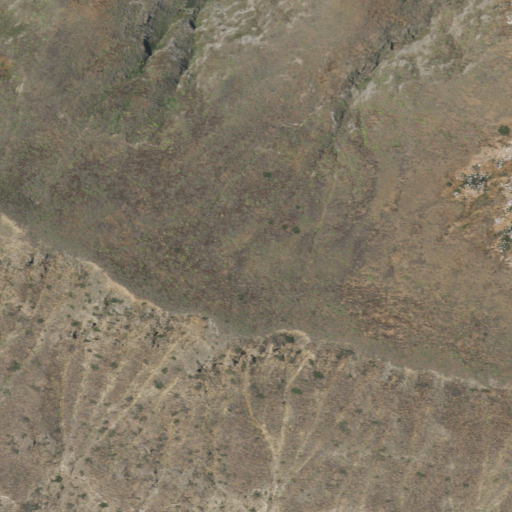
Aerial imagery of island in California named West Anacapa Island containing only shrub